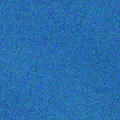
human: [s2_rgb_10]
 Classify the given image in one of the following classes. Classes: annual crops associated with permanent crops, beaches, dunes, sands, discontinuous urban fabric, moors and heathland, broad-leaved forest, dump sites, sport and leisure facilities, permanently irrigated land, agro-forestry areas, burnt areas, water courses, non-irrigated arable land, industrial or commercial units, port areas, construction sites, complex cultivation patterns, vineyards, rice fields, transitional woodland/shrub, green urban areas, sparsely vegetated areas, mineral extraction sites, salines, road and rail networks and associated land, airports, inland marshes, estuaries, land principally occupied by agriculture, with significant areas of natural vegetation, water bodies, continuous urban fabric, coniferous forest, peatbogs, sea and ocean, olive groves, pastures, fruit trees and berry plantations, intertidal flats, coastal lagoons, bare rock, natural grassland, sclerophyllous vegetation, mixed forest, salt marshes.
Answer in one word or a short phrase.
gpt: sea and ocean